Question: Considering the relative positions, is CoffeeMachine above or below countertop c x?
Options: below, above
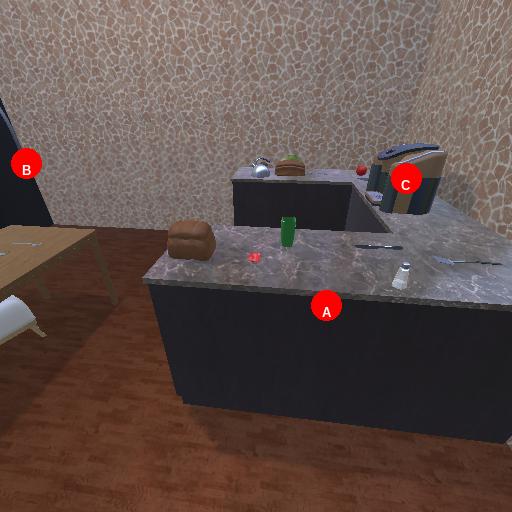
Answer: below